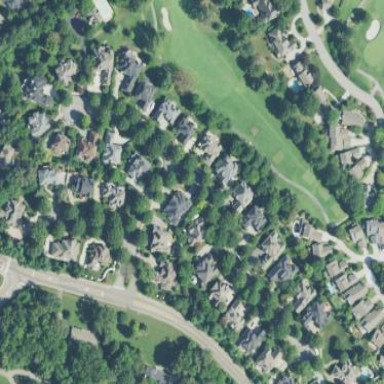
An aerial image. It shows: This residential area consists of single-family homes.